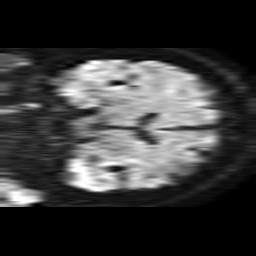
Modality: TRACE
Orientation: coronal
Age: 61
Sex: male
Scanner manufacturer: philips
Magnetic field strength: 1.5 T
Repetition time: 3.63 s
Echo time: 0.07155 s